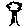
Label: tree